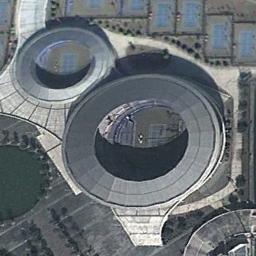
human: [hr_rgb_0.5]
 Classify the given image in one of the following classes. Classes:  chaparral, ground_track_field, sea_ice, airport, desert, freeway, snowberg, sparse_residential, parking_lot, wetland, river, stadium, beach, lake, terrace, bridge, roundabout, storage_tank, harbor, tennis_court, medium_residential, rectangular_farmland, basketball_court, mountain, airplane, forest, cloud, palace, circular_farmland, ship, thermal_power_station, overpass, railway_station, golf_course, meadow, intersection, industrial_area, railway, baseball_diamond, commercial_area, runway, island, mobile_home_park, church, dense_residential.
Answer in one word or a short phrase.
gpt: stadium